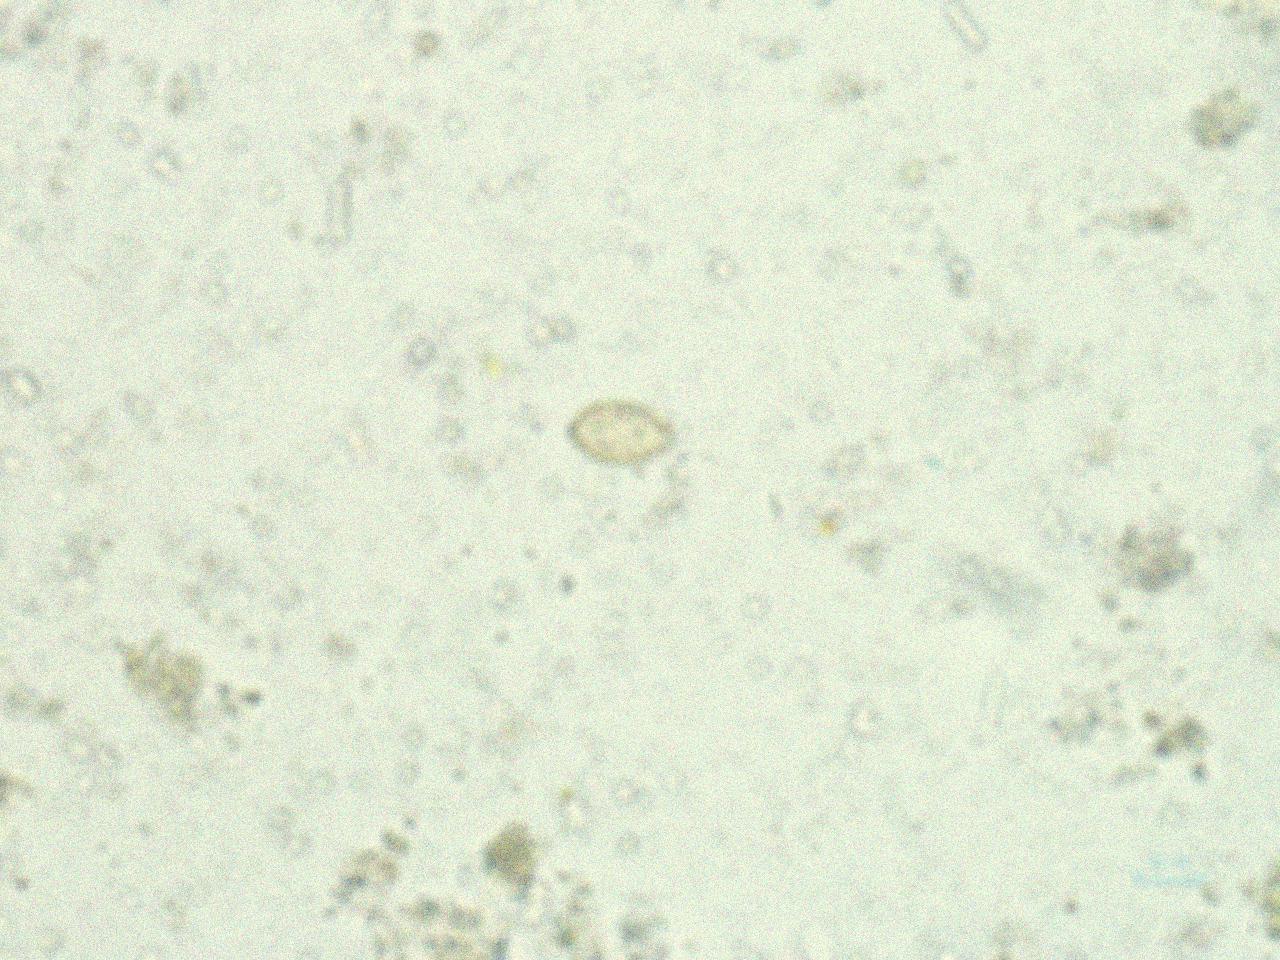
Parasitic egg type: Opisthorchis viverrine